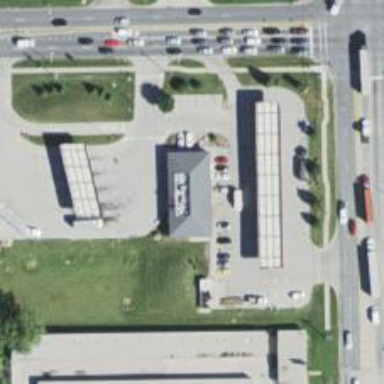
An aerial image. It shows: Convenience shop.